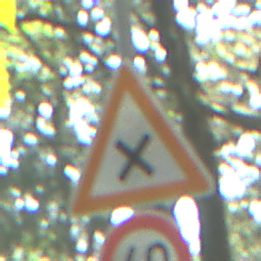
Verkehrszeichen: KreuzungOderEinmuendung
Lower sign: Geschwindigkeit60
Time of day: Midday
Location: Outdoor (Nature)
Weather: Clear
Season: NotSpecified
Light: Natural